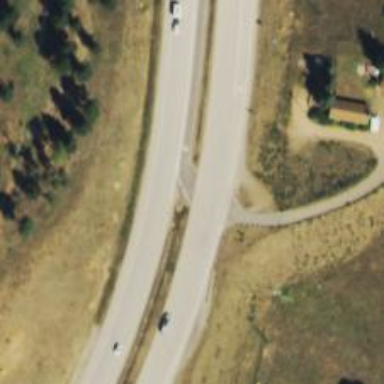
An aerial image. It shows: Trunk link highway.